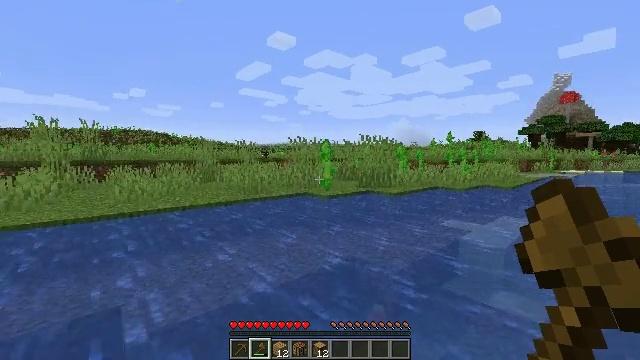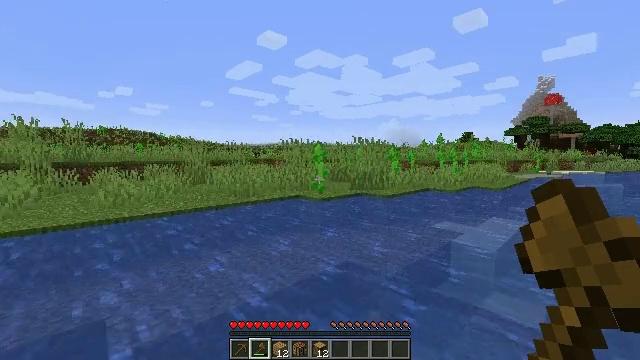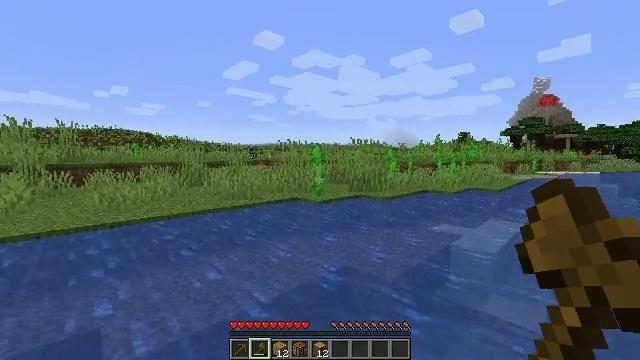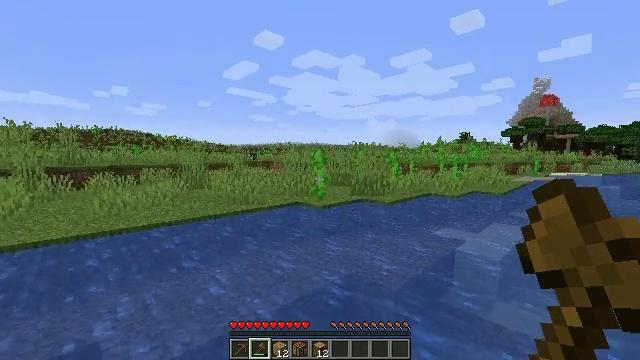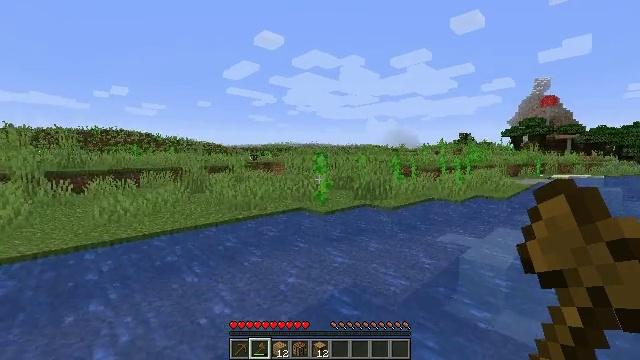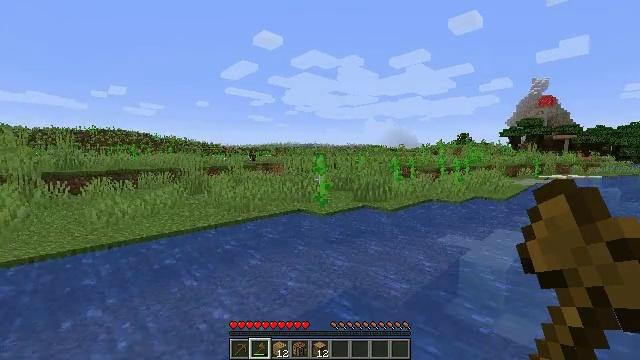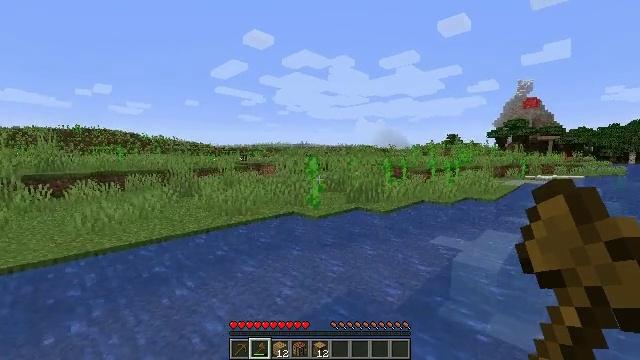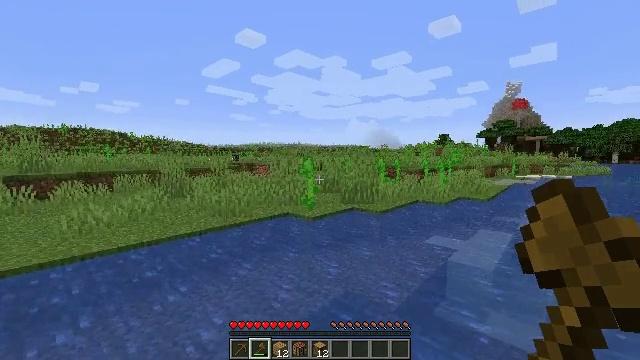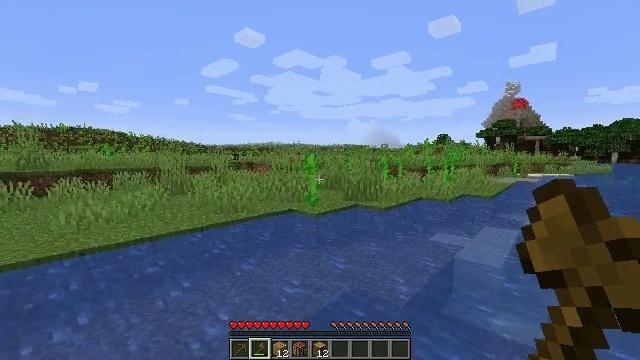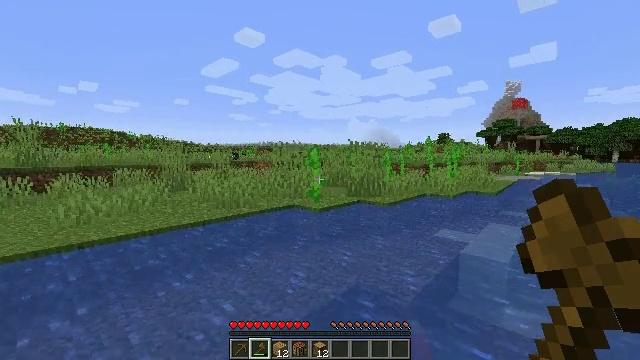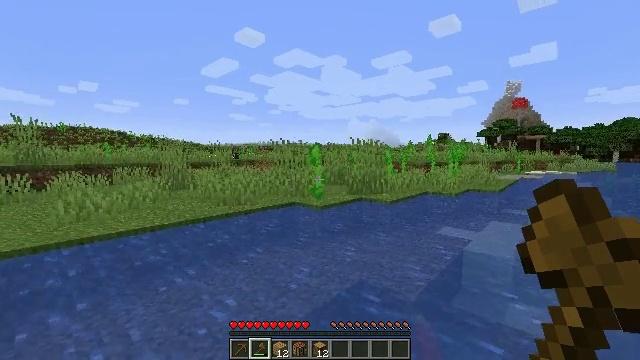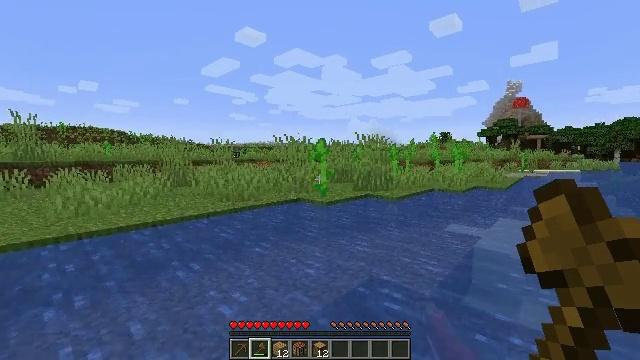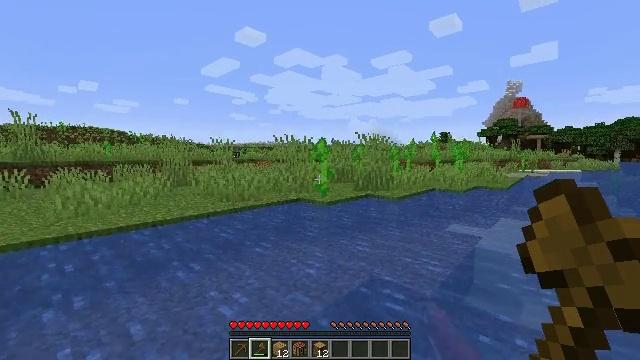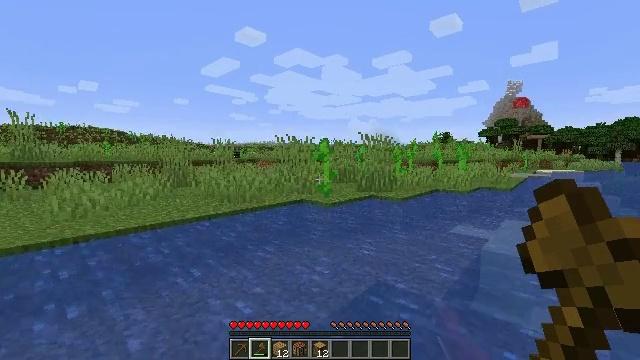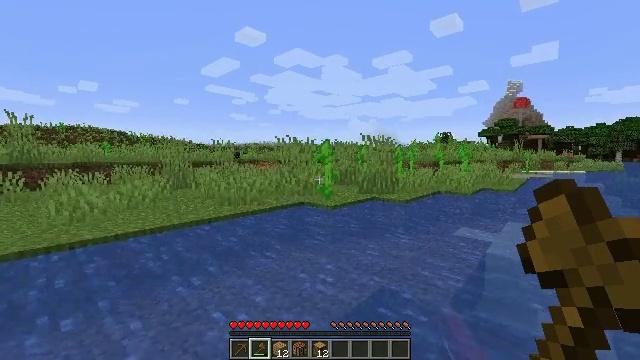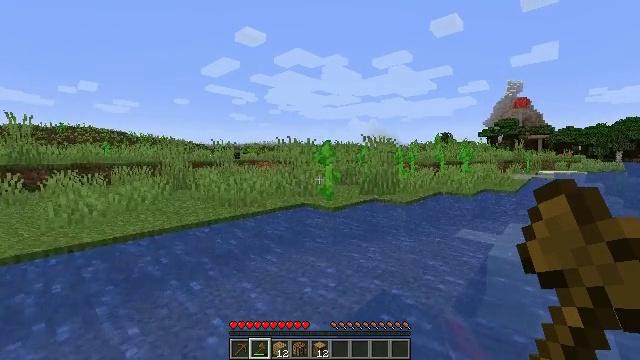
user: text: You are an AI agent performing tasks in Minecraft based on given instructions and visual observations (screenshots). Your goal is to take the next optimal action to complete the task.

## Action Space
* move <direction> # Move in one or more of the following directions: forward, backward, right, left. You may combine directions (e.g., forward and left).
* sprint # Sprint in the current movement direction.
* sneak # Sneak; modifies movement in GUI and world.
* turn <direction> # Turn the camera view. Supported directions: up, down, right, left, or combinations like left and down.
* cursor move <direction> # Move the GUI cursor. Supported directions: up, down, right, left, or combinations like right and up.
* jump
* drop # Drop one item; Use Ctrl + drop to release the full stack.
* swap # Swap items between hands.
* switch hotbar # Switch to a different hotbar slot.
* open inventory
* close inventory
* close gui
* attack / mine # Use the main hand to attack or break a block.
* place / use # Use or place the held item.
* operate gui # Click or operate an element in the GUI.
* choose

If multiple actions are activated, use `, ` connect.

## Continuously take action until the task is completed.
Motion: motion action
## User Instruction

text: Break the sunflower to collect it.
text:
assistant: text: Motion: move forward and move left, turn right, jump
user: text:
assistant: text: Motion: move forward and move left, jump
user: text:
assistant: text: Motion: move forward and move left, jump
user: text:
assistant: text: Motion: move forward and move left, jump
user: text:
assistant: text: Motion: move forward and move left, jump
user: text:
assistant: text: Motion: move forward and move left, turn right, jump
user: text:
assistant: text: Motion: move forward and move left, turn right, jump
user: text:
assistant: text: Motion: move forward and move left, jump
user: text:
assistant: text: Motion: move forward and move left, jump
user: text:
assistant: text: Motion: move forward and move left, jump
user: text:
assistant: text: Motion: move forward, jump
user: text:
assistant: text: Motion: move forward, jump
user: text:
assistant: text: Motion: move forward, jump
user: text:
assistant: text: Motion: move forward, jump
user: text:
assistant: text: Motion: move forward, jump
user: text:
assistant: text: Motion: move forward, jump
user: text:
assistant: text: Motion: move forward, jump
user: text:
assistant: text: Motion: move forward, jump
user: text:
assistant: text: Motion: move forward, jump
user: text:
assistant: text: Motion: move forward, jump
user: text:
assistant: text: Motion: move forward, jump
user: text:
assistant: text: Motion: move forward, jump
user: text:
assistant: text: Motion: move forward, jump
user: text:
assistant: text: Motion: move forward, jump
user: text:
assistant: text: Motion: move forward, jump
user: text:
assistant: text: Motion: move forward, jump
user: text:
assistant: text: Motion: move forward, jump
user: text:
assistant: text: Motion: move forward, jump
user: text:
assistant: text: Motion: move forward, jump
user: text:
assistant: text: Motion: move forward, jump